Question: My project on my local machine works fine on tfs, but another developer when connecting to the same project the build does not complete and we get the error, "The type or namespace name could not be found. Are you missing a using directive or an assembly reference?" Not sure what the problem is.
Errors the other machine has are in references (see picture).

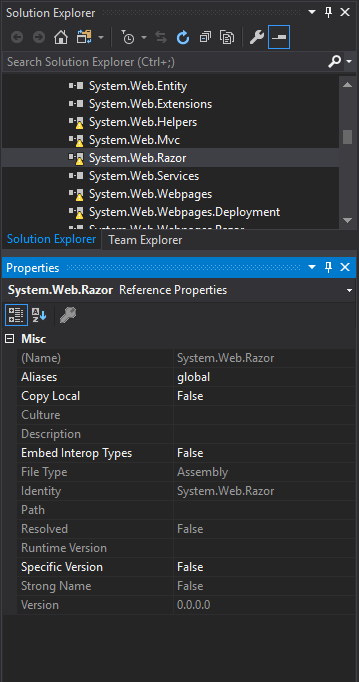
Answer: I found that I can get error when I've manually edited a package version within the 'package.json' file. Regardless if this is how you got here, try the solution I have used to resolve this issue:
- - '.csproj'- '.csproj'
Match the versions, save and then reload the '.csproj' and try again.